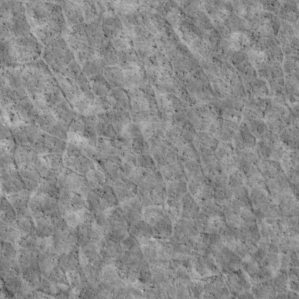
Label: non_frost